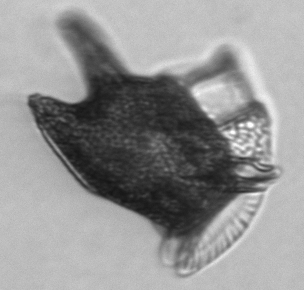
Label: Dinophysis_tripos